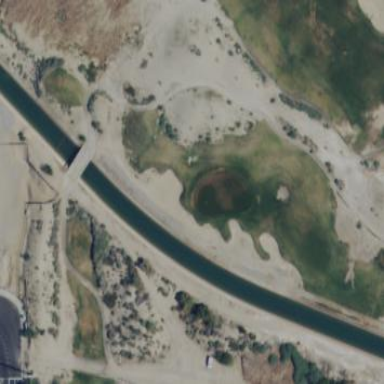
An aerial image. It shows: Golf bunker filled with sandy terrain.